Field crop: maize
Growth stage: 2
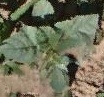
Species: datura